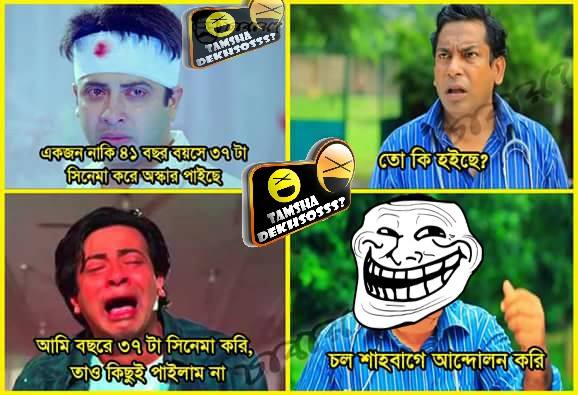
Caption: একজন নাকি ৪১ বছর বয়সে ৩৭টা সিনেমা করে অস্কার পাইছে তো কি হইছে? আমি বছরে ৩৭টা সিনেমা করি, তাও কিছুই পাইলাম না চল শাহবাগে আন্দোলন করি
Label: hate